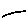
Label: line